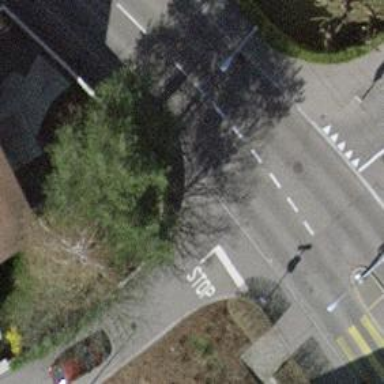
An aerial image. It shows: Unmarked crossing with traffic calming table.